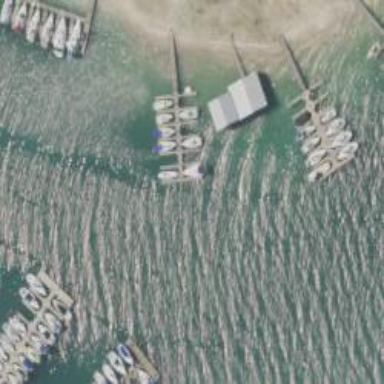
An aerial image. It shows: Pier with mooring facilities.